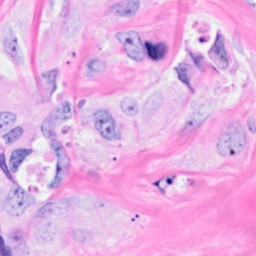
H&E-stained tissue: Breast